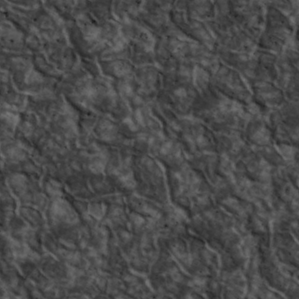
Label: non_frost